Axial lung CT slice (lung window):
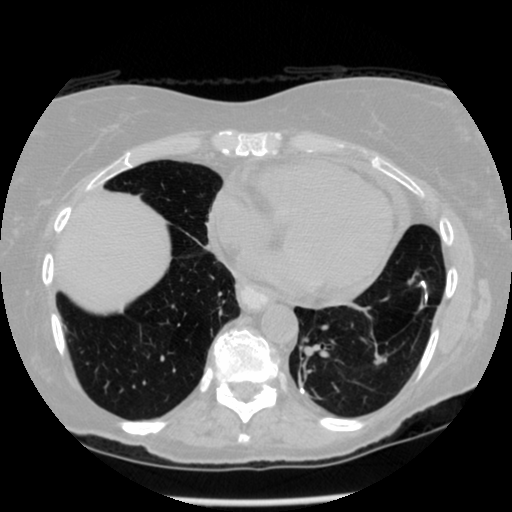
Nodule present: no